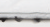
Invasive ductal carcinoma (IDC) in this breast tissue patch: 0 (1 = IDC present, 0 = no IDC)